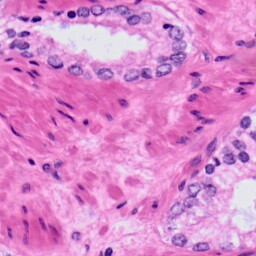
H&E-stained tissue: Prostate